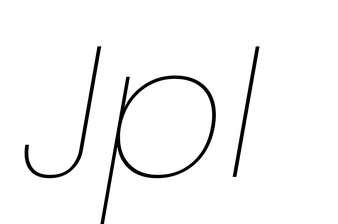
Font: Poppins-ThinItalic